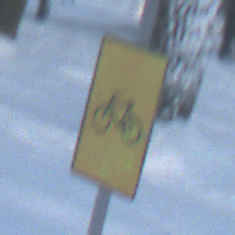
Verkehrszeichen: RadverkehrOhnePfeilsymbol
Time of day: MorningAfternoon
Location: Outdoor (Nature)
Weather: Clear
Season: Winter
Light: Natural